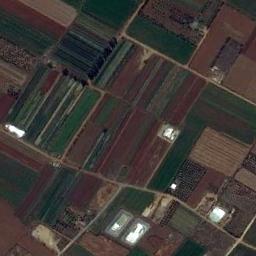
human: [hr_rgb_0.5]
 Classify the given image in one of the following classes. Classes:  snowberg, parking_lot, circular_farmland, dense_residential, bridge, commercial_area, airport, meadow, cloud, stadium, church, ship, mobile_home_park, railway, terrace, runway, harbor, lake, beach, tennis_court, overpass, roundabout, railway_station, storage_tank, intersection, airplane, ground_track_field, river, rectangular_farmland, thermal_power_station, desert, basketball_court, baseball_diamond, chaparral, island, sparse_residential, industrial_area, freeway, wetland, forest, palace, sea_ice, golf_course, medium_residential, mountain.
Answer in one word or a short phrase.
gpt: rectangular_farmland